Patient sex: M
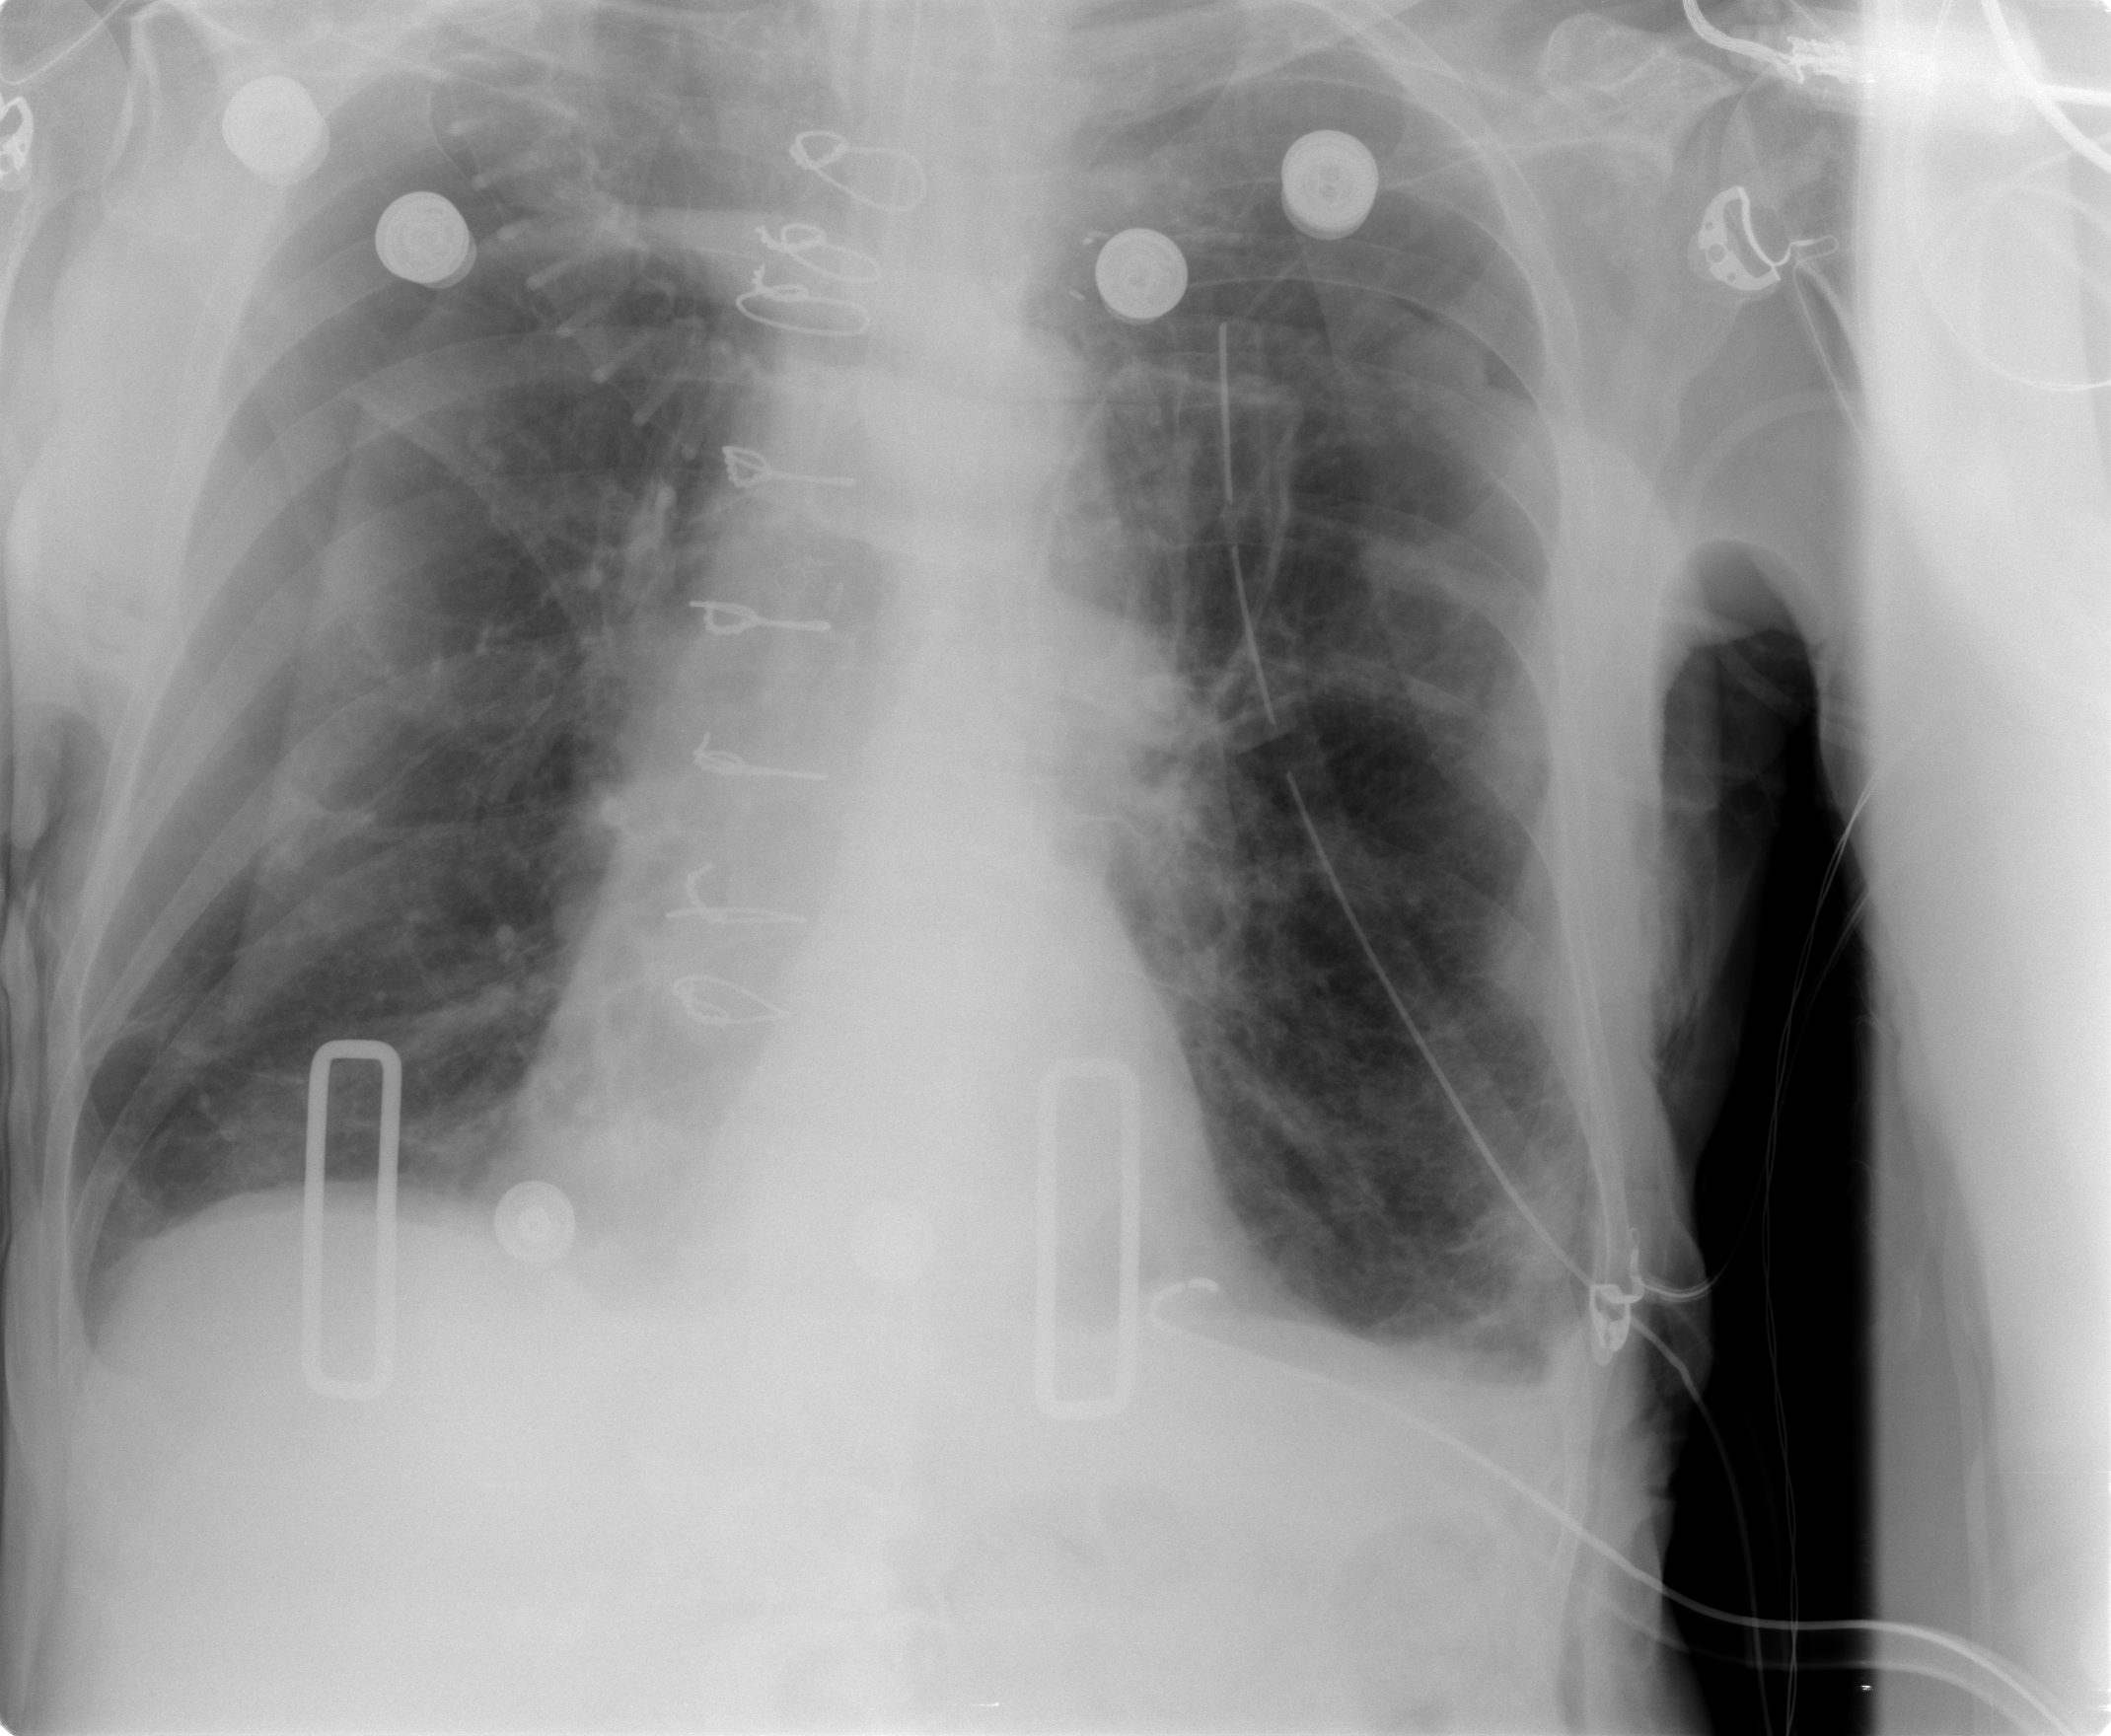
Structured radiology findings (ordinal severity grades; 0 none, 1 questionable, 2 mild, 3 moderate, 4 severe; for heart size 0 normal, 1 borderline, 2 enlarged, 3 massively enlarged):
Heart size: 0
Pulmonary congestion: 0
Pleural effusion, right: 0
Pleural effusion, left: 1
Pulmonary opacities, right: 0
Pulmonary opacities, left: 0
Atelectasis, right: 0
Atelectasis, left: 1